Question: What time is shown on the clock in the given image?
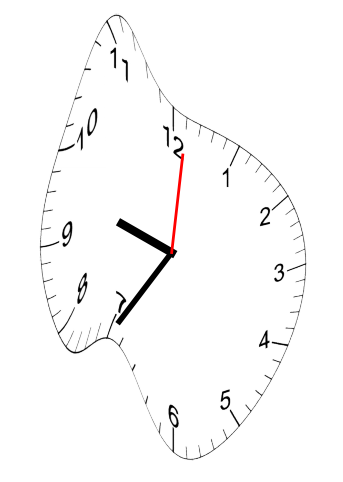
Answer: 09:35:01